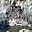
Label: 2